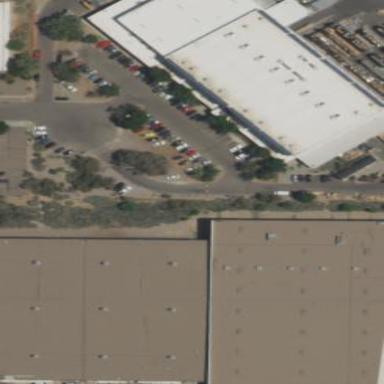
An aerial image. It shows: Warehouse building.